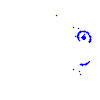
Particle: pion